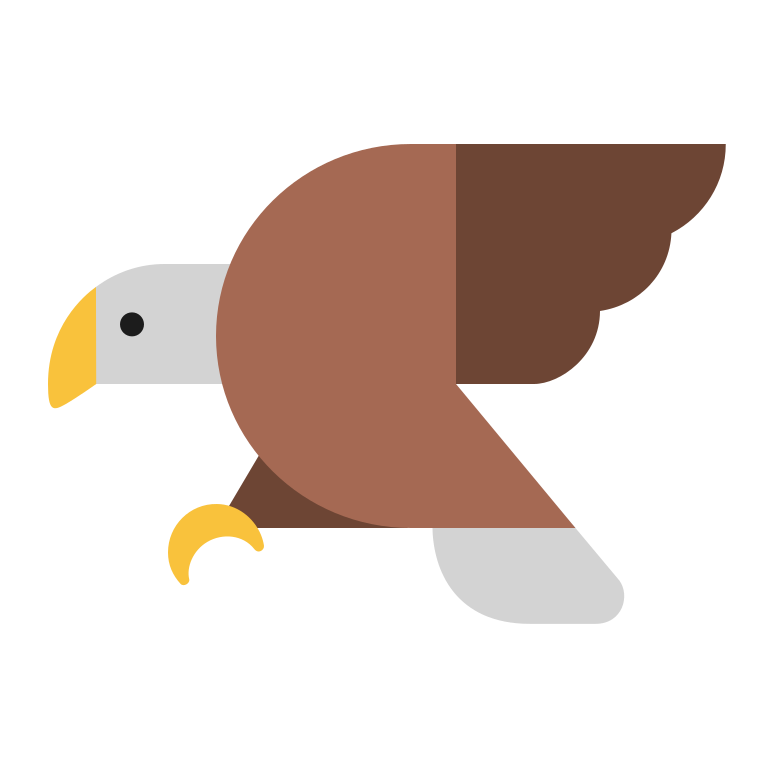
eagle flat